【题型】填空题　【知识点】解析几何　【难度】easy
如图，$B$地在$A$地的正东方向，相距$4\ \mathrm{km}$；$C$地在$B$地的北偏东$30^\circ$方向，相距$2\ \mathrm{km}$，河流沿岸$PQ$（曲线）上任意一点到$A$的距离比它到$B$的距离远$2\ \mathrm{km}$，现要在曲线$PQ$上选一处$M$建一座码头，向$A$、$B$、$C$三地转运货物.经测算，从$M$到$A$、$B$两地修建公路费用都是$10$万元/$\mathrm{km}$，从$M$到$C$修建公路的费用为$20$万元/$\mathrm{km}$.选择合适的点$M$，可使修建的三条公路总费用最低，则总费用最低是\underline{\quad\quad\quad}万元（精确到$0.01$）

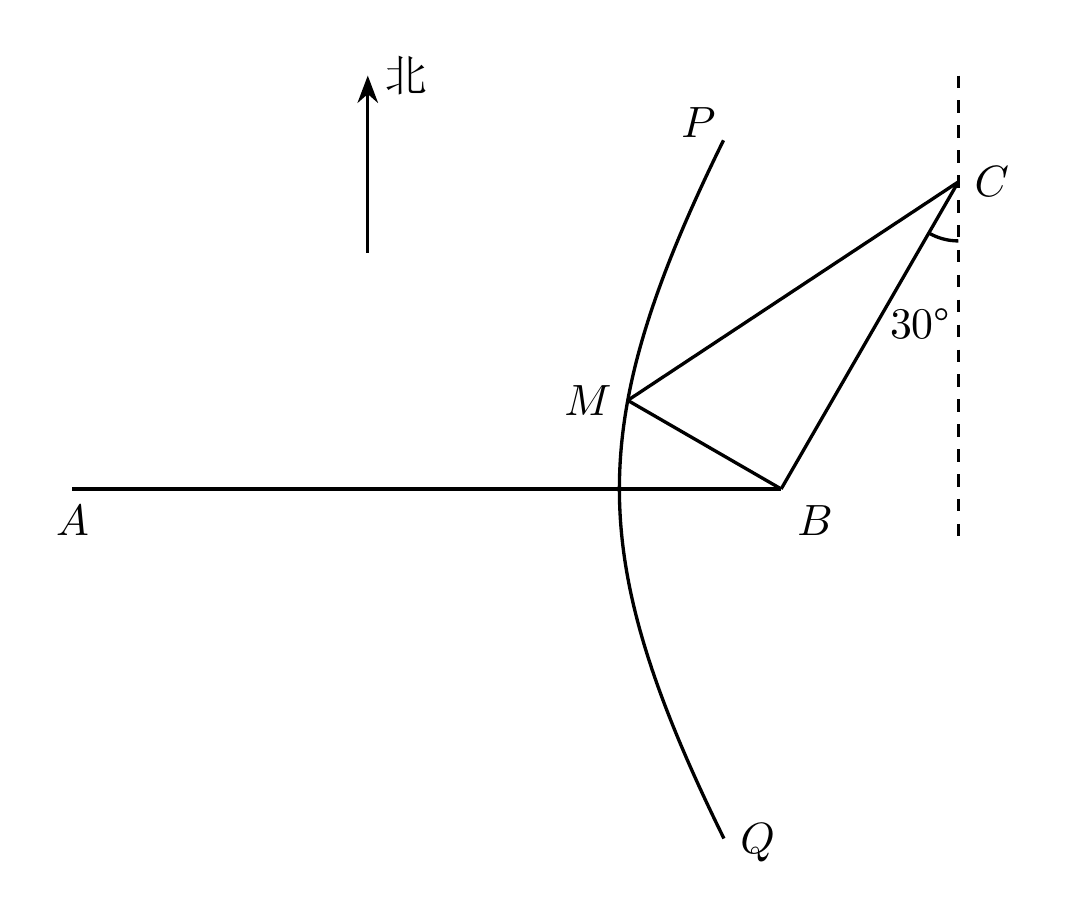
【解答】
【答案】85.83

【详解】以$AB$所在的直线为$x$轴，$AB$的垂直平分线为$y$轴建立直角坐标系，如图所示：

$|MA| - |MB| = 2$，根据双曲线定义知，轨迹为双曲线的右支.

故$2c = 4$，$c = 2$，$2a = 2$，$a = 1$，故轨迹方程为：$x^2 - \dfrac{y^2}{3} = 1.(x > 0)$.

由题意修建的三条公路总费用$y = 10|MA| + 10|MB| + 20|MC| = 10(|MA| + |MA| - 2a + 2|MC|)$

$= 20(|MA| + |MC| - 1)$,

由图形可知，当$A$,$M$,$C$三点共线，即$M$在$P$点处时，$y$有最小值$20(|AC| - 1)$,

由题意$C(3,\sqrt{3})$，所以$|AC| = \sqrt{(3 + 2)^2 + (\sqrt{3})^2} = 2\sqrt{7}$,

所以$y_{\min} = 20(2\sqrt{7} - 1) \approx 85.83$.

故答案为: 85.83
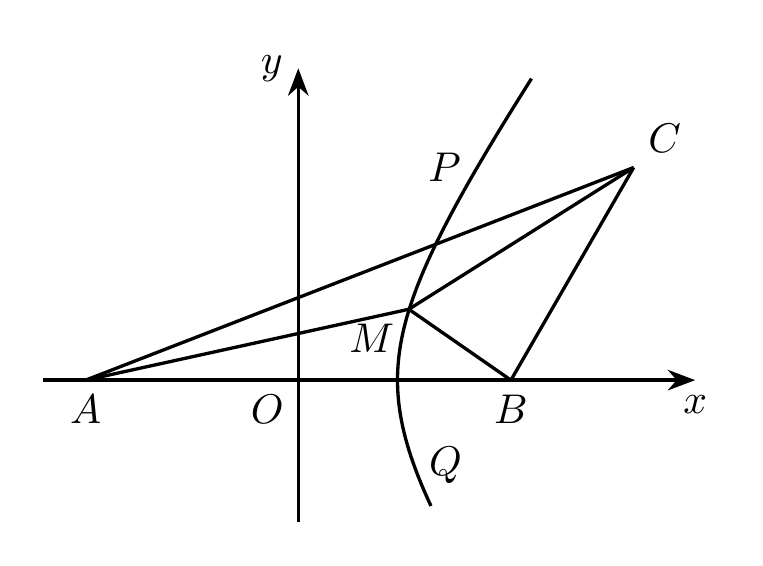